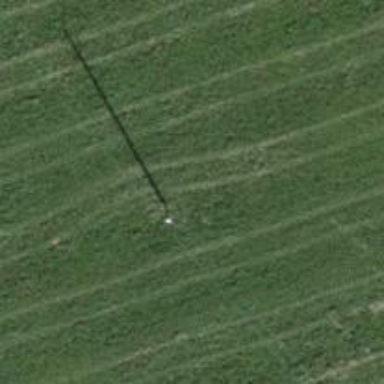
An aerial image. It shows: Power pole.